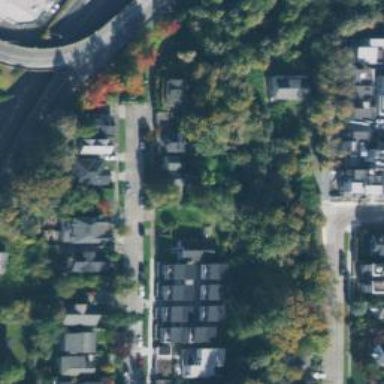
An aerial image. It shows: Residential road with separate sidewalk.